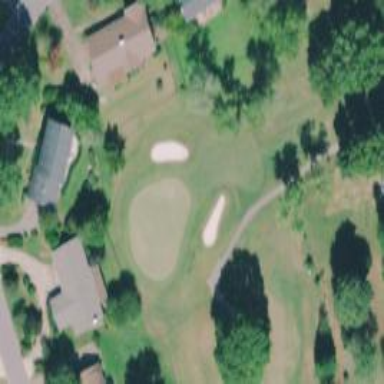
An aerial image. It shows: Golf hole.